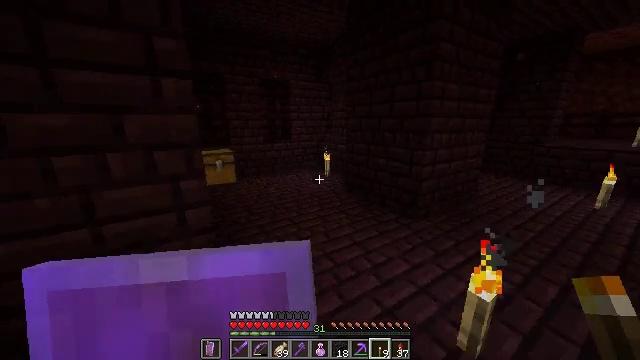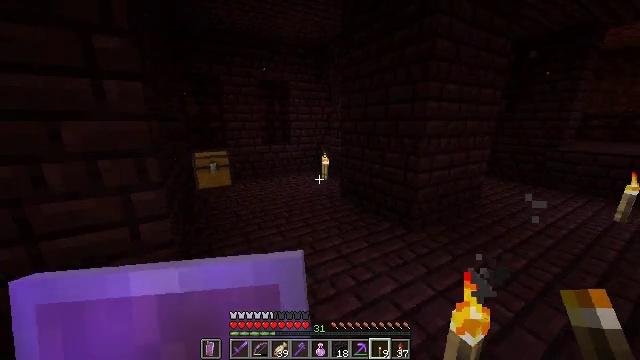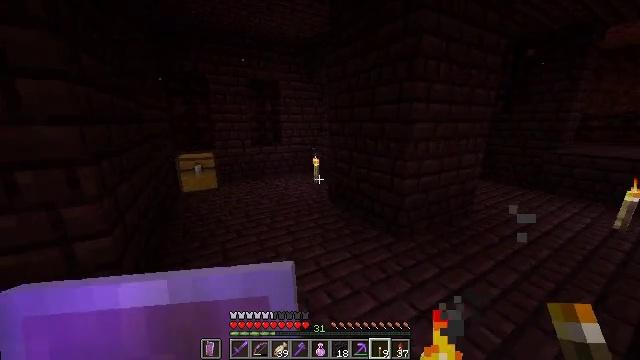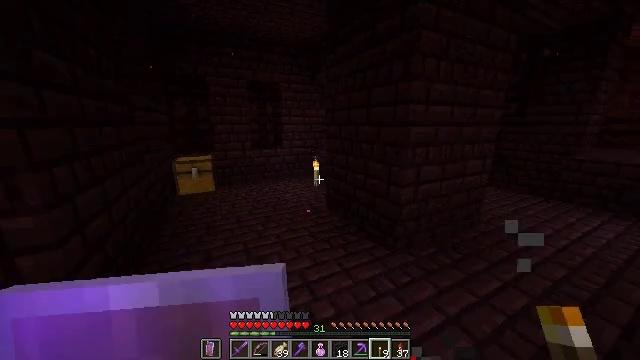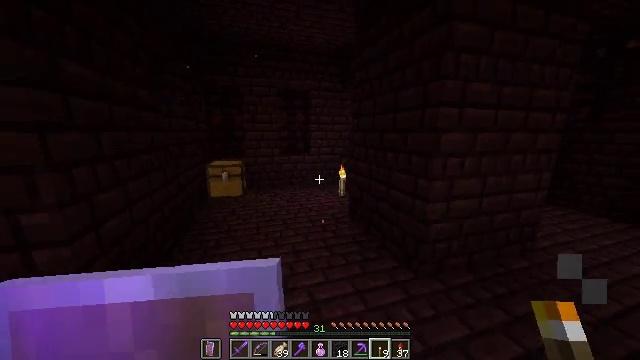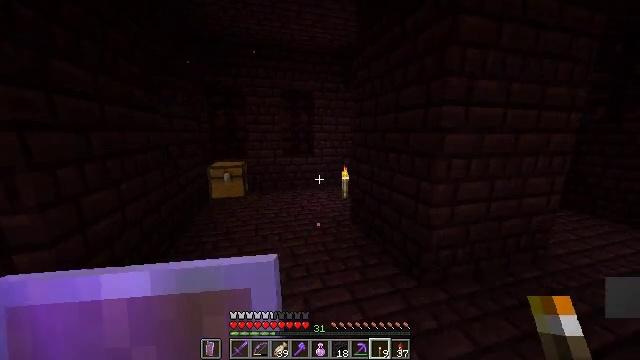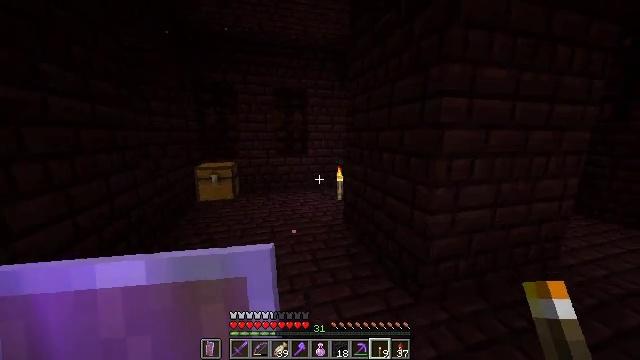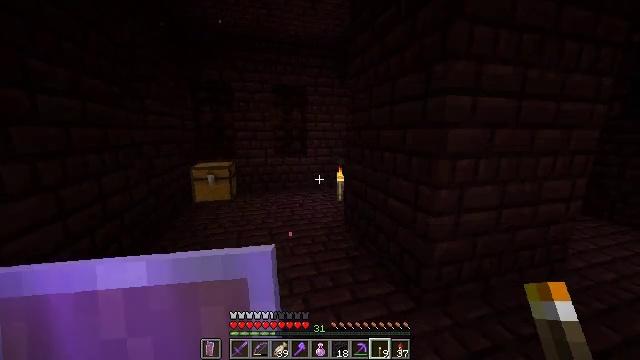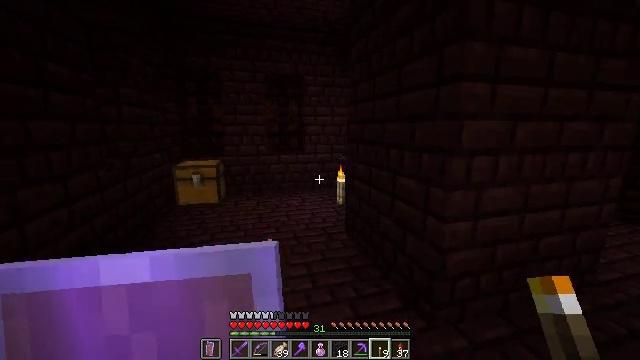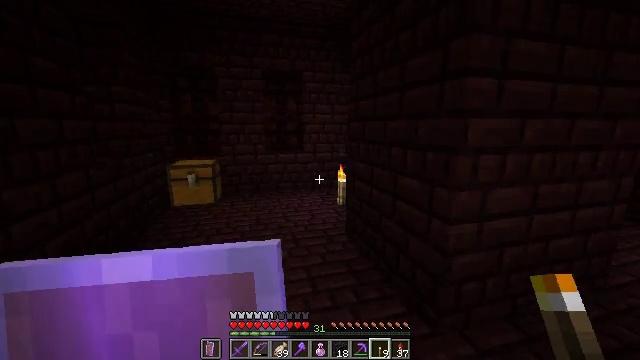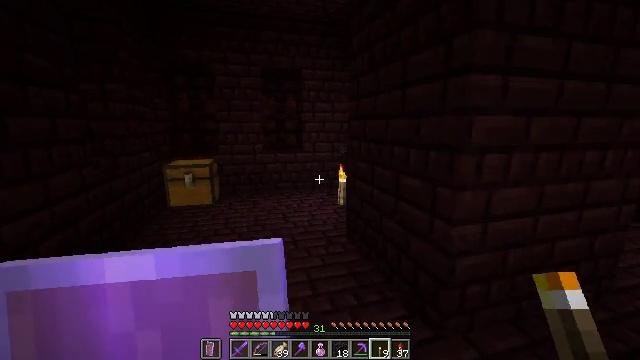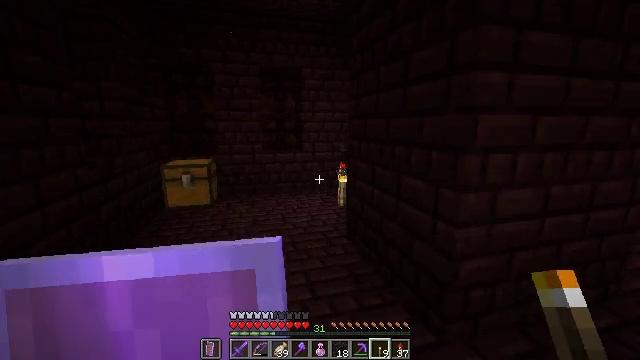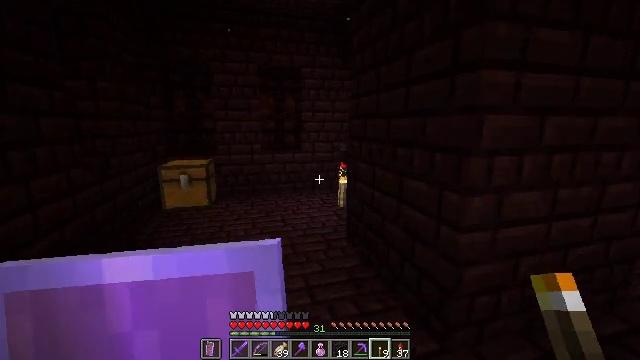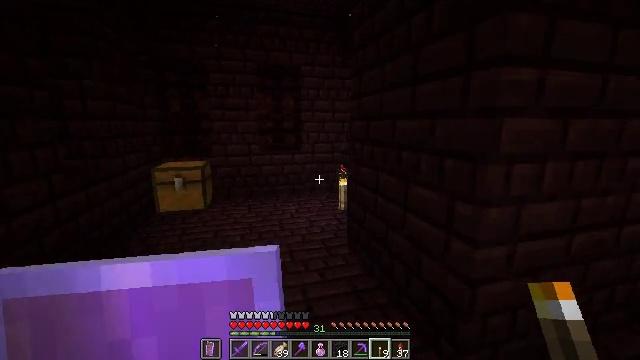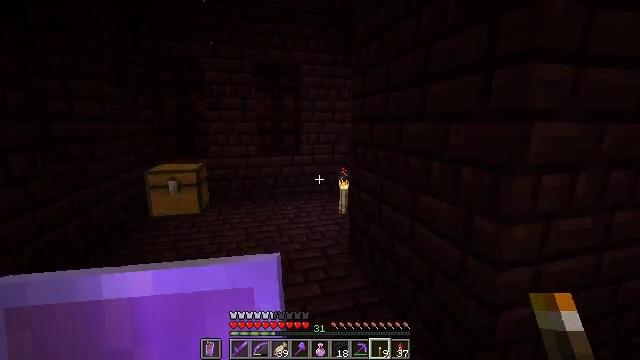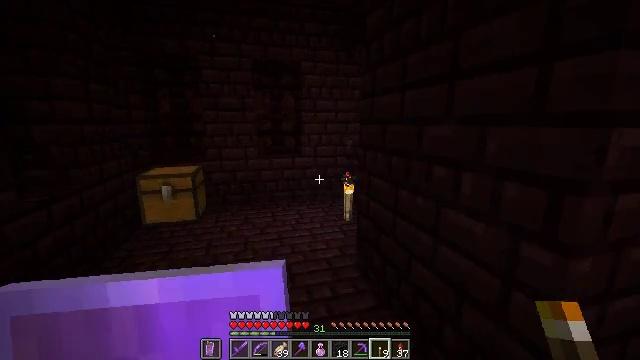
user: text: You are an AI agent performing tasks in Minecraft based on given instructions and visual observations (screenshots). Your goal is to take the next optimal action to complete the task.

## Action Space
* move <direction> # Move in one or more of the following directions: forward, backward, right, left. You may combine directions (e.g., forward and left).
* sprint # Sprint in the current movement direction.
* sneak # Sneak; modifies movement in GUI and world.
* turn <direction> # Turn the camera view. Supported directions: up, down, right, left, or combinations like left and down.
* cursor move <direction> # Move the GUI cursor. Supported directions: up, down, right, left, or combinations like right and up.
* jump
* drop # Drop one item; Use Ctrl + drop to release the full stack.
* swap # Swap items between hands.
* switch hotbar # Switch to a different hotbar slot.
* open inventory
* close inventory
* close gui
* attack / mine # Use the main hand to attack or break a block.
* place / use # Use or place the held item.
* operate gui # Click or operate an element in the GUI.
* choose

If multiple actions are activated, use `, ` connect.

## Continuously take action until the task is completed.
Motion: motion action
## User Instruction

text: Mine the chest to collect it.
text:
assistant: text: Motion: move forward and move right, turn left
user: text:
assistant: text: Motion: move forward and move right
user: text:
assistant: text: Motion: move forward and move right, turn left
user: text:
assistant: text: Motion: move forward and move right, turn left and up
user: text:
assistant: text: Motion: move forward, turn left
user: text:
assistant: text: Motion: no_op
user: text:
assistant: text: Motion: no_op
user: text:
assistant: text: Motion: no_op
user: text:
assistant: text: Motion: no_op
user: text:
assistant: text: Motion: no_op
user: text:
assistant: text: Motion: move forward
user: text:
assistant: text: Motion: move forward
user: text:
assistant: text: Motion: move forward
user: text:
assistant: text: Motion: move forward
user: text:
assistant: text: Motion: move forward and move left
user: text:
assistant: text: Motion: move forward and move left
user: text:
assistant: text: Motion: move forward and move left
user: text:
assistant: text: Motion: move forward and move left
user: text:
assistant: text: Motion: move forward and move left, turn left and down
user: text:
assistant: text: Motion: move forward and move left, turn left and down
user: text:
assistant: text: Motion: move forward and move left, turn left and down
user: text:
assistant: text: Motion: turn left and down
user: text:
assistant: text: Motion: turn left
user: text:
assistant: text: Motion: no_op
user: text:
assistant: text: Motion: no_op
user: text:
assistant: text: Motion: no_op
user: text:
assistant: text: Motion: turn right and up
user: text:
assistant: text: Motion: turn right and up
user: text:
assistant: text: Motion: turn right and up
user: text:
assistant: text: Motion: turn right and up